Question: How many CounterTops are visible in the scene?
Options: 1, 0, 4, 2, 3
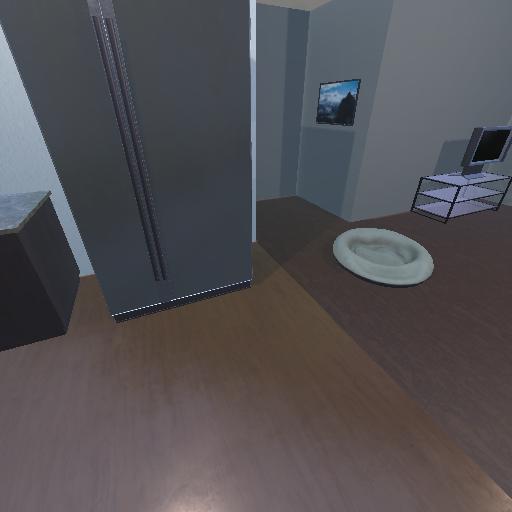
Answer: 1